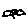
Label: bird